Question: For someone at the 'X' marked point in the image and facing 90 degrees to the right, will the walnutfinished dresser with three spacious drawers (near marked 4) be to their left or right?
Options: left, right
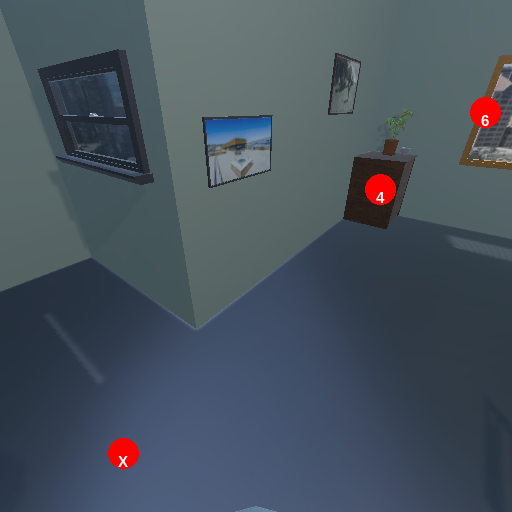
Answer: left